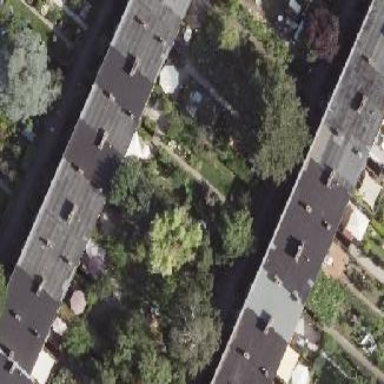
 designed for leisure activities on land."